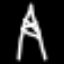
Label: The Eiffel Tower